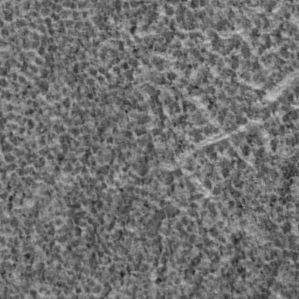
Label: frost